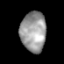
Tissue: prostate
Cell type: T cells
Senescence score: 0.286
Nuclear area (px): 997
Mean DAPI intensity: 154.937